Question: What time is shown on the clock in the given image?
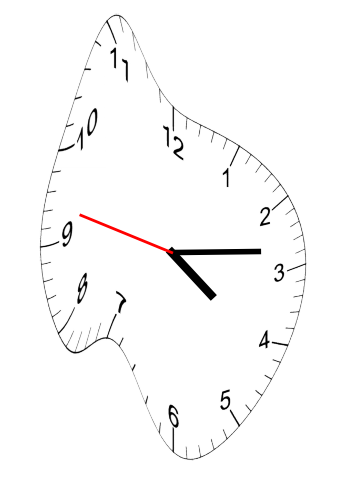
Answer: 04:13:47